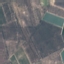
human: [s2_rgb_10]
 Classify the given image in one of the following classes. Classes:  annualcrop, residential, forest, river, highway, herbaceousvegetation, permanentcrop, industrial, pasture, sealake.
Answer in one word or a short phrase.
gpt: PermanentCrop